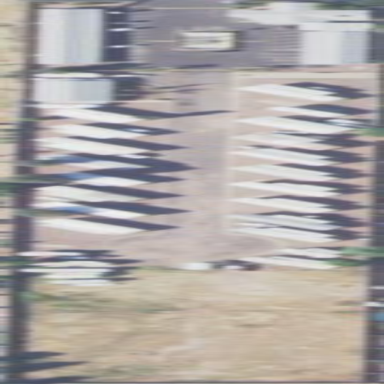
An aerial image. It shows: Residential area designated as trailer park.